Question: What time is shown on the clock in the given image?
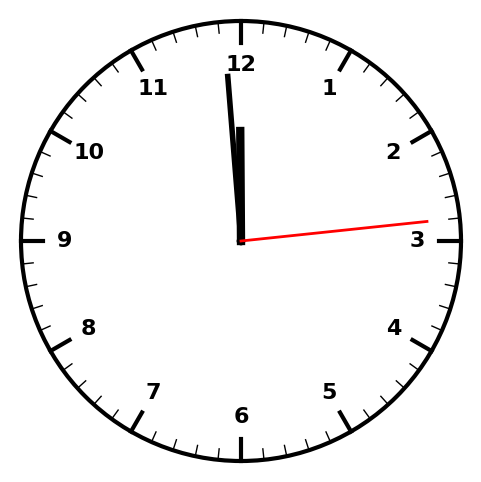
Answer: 11:59:14